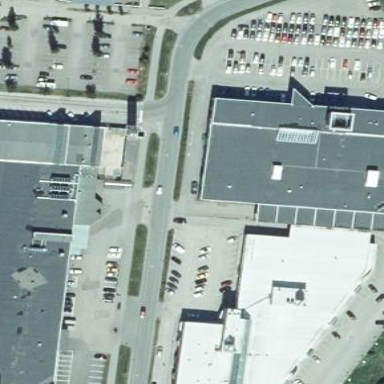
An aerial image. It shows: Retail building.